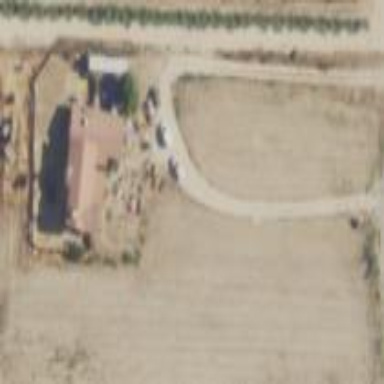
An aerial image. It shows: Farmyard area.